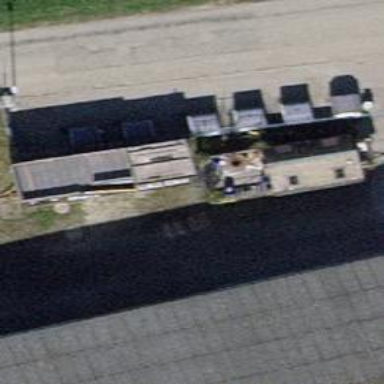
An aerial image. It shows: Recycling facility.